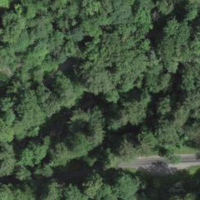
EUNIS habitat code: 44
Species observed at this site:
Apis mellifera
Allium ursinum
Lamium galeobdolon